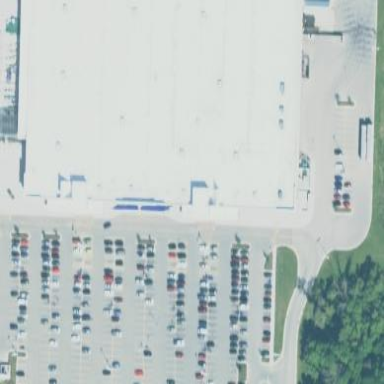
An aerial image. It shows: Retail area.